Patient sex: F
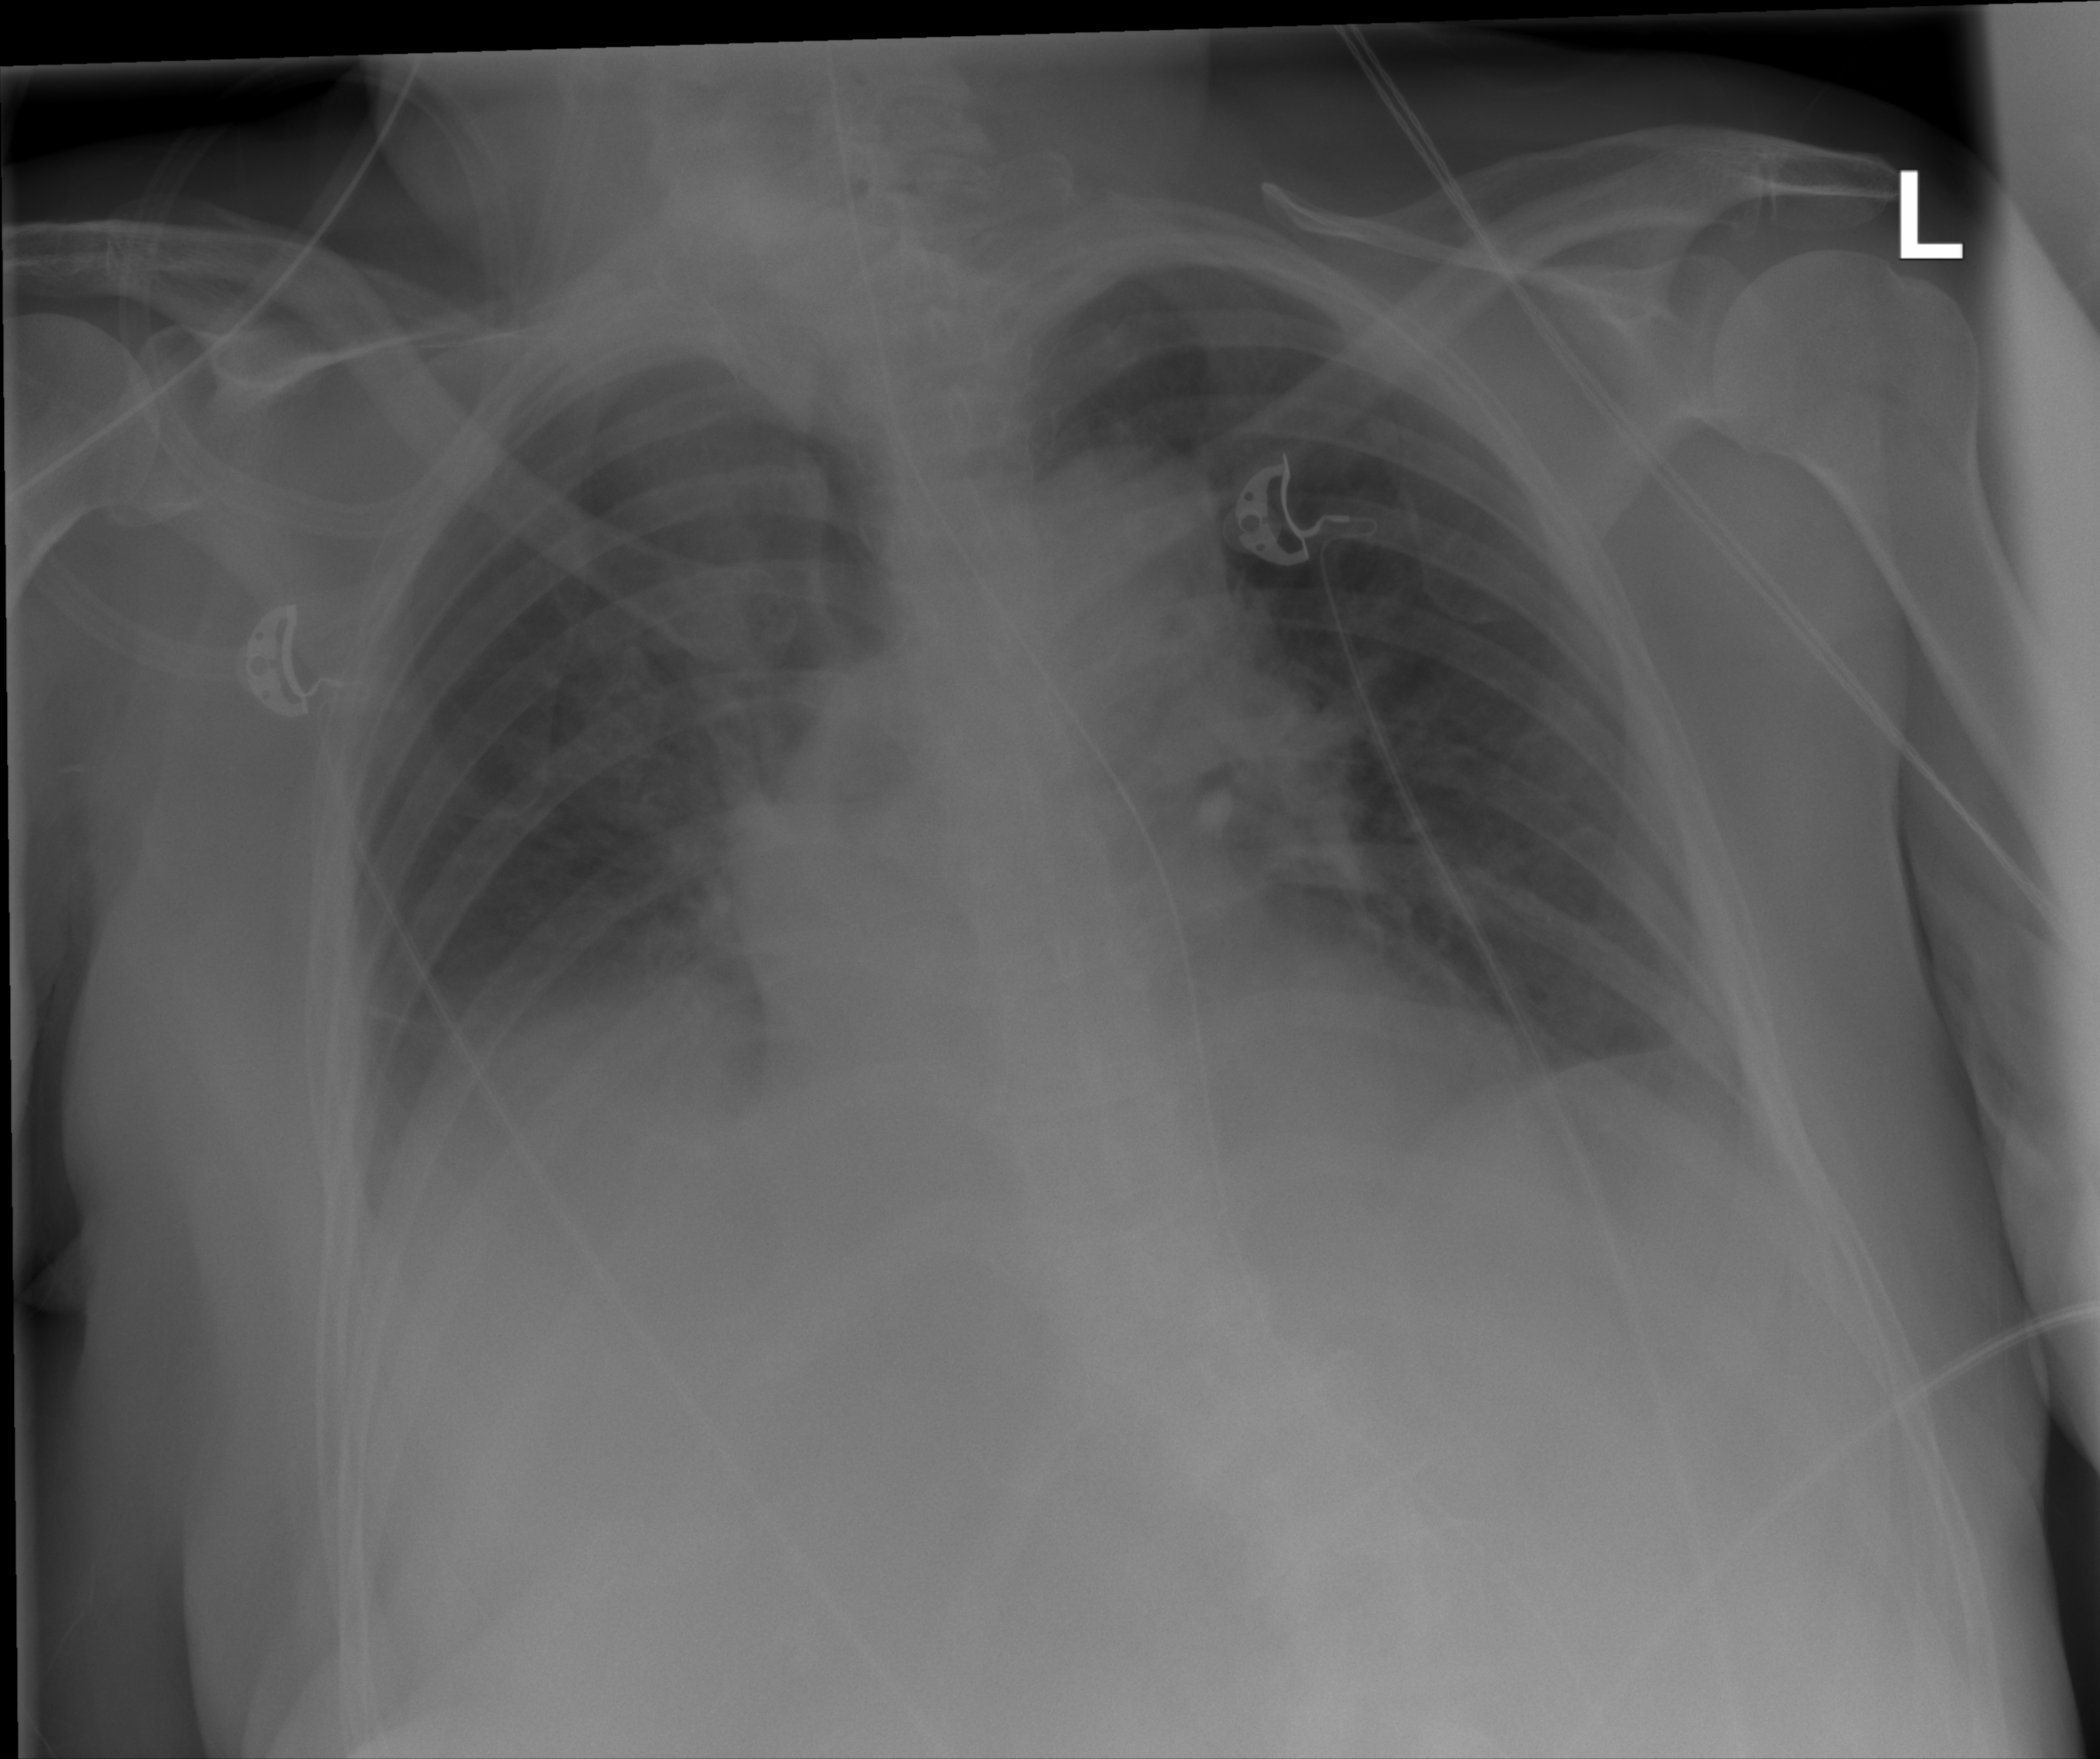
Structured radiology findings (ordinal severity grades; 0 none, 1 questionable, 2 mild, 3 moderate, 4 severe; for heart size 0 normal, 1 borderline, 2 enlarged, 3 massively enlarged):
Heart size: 0
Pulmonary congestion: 0
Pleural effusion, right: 1
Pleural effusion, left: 0
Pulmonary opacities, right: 2
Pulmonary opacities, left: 0
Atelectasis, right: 2
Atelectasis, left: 1